Interaction volume radius: 5 \u00c5
Interaction volume height: 20 \u00c5
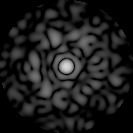
Disorder parameter: 0.8498